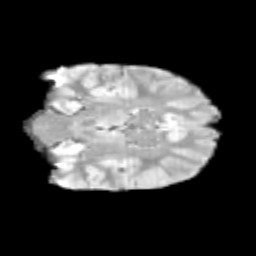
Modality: T2w
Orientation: coronal
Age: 9
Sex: male
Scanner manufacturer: siemens
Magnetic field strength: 3 T
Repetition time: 3.8 s
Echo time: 0.07 s